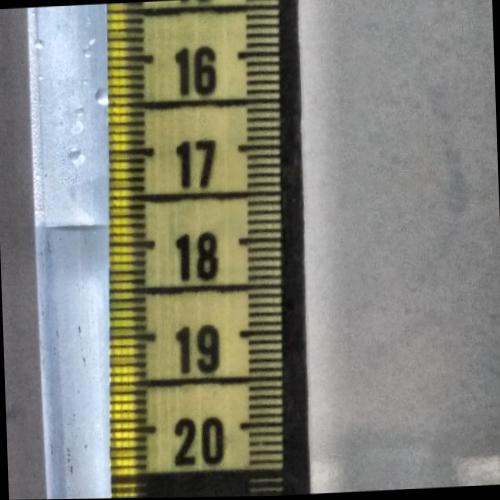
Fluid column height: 17.8 cm